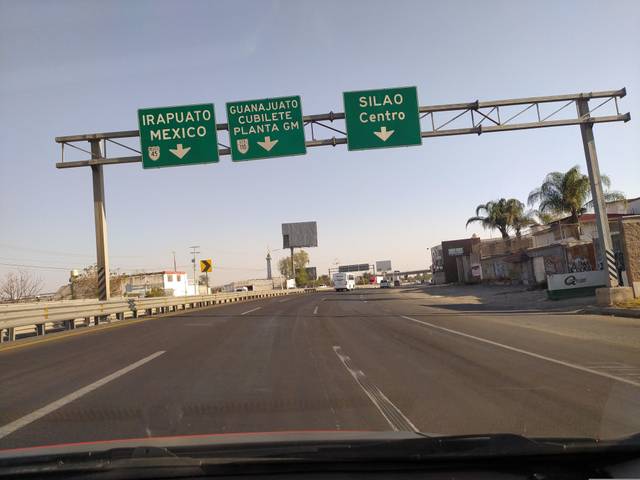
Region: Mexico
Coordinates: 20.954, -101.415